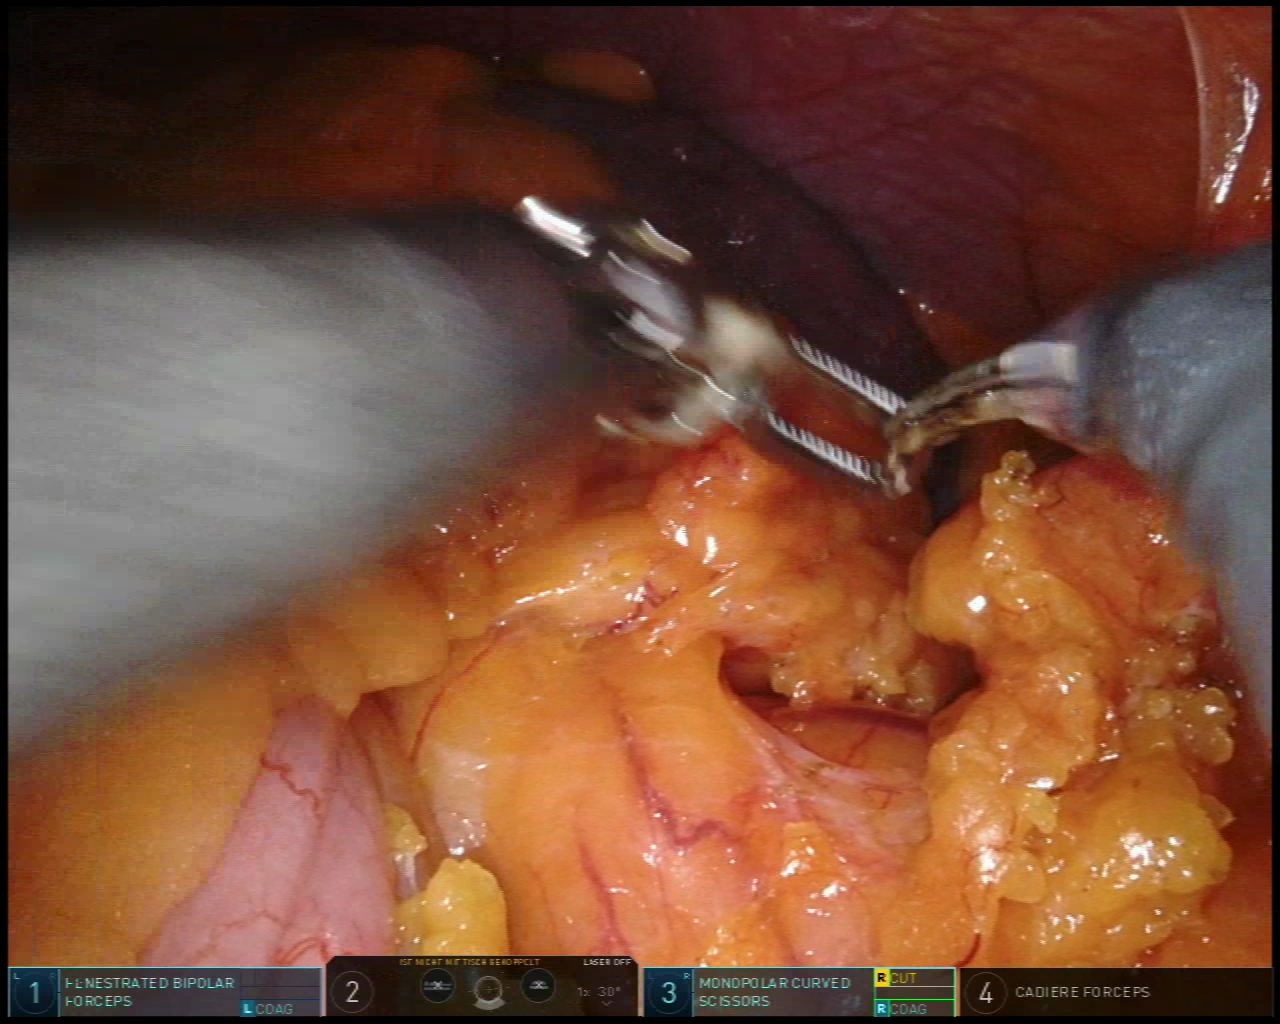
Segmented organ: spleen
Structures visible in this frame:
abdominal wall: yes
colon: yes
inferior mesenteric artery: no
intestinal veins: no
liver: no
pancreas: no
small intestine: no
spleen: yes
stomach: no
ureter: no
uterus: no
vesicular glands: no